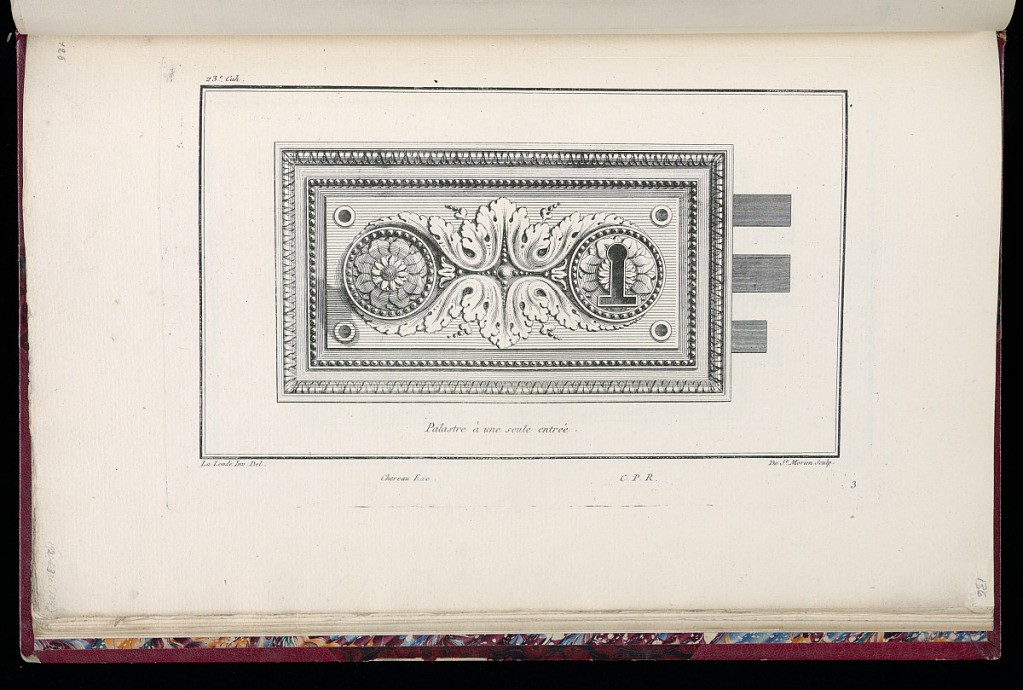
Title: Palastre à une seule entrée
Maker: Richard de Lalonde, French, active 1780–96
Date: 1775-1788
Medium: Etching on off-white laid paper
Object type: Print
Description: Design for a rectangular lock casing framed by a border of lamb tongue and bead course ornamentation. The design features a rosette on either side, surrounded by a bead course, and in between which is a stylized acanthus leaf that wraps partially around both rosetted. The key port is on the rosette on the right. The plate is signed and numbered.